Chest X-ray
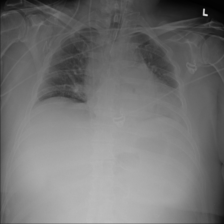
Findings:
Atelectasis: negative
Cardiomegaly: negative
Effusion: negative
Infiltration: negative
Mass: negative
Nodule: negative
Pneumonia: negative
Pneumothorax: negative
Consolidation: negative
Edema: negative
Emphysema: negative
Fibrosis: negative
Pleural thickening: negative
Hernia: negative